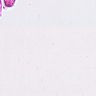
Metastatic tissue present: no